Interaction volume radius: 5 \u00c5
Interaction volume height: 10 \u00c5
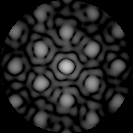
Disorder parameter: 0.3184